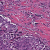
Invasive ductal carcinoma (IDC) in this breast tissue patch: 0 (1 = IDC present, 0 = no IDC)